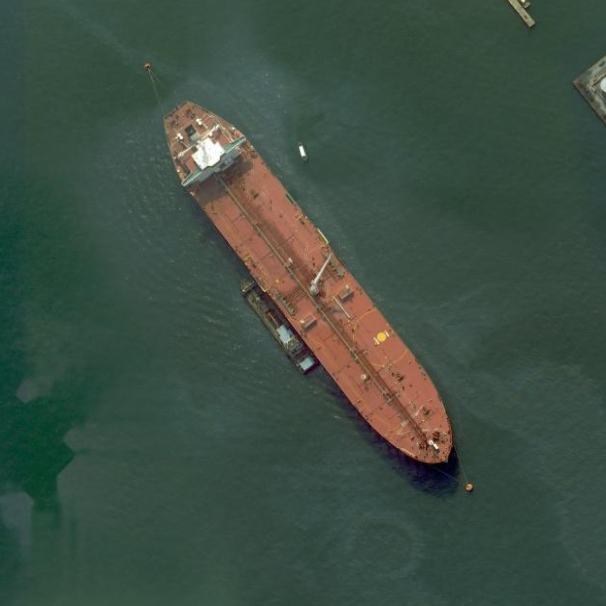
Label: Tank_ship